Question: I want to display two Activities on one screen at time, and I suppouse the best way is using Fragments.
The problems is I want to do something like that:

Initially, only will display the Activity 1, and when an event success, the Activity 2 will appear (but only the header).
Then, when the users tap on this header, the Activity 2 will go up with some kind of animation. The best aproach should be the posibility to drag the Activity 2 to the top, but initially, it's enough tapping and go up automatically.
Right now I have the two Activities implemented separately, and I want to merge on one screen.
Thanks.
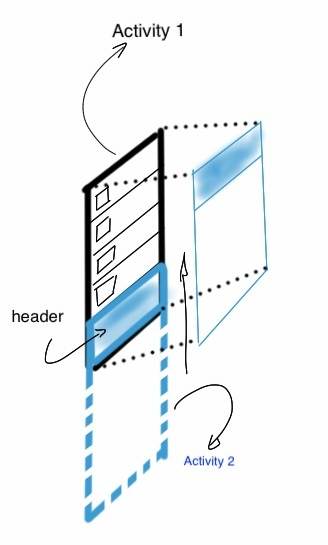
Answer: Your instinct of using Fragments instead of separate Activities for this is a good one. Treat the Activity like a container for these interactions.
Remember that both Activities and Fragments are lifecycle management constructs. They have some conveniences and shortcuts for UI, but they aren't Views themselves. What the user will see and interact with comes down to the Views in your window's hierarchy.
Have a look at <URL> as a component that could act as a container for the content of your detail Fragment, the one you're calling "Activity 2" above. Choosing a list item could turn the SlidingDrawer components visible and populate the drawer with an appropriate detail Fragment's content.